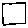
Label: square